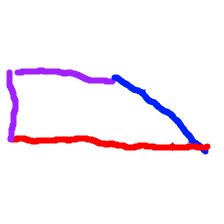
Shape: trapezoid